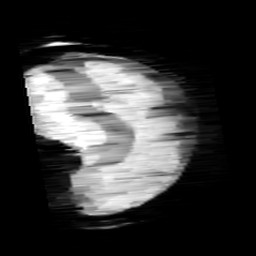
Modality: minIP
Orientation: sagittal
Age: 10
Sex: female
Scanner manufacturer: siemens
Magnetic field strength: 3 T
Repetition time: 0.027 s
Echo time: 0.02 s